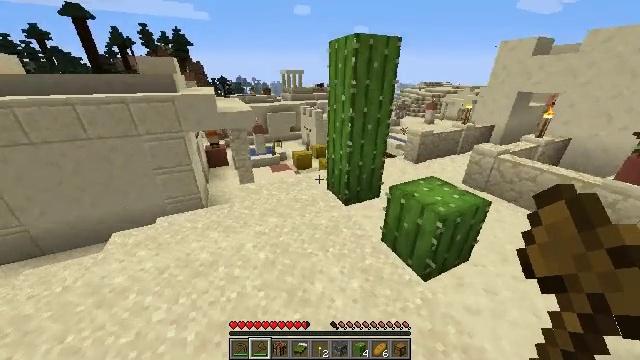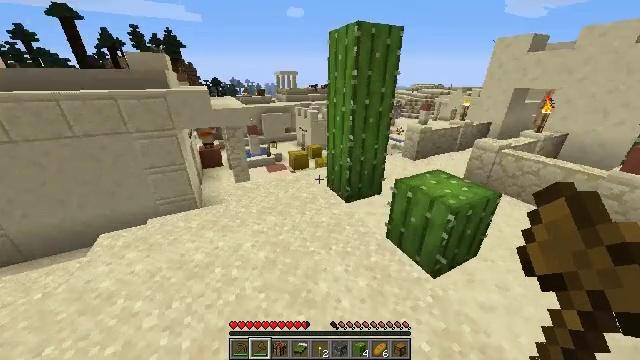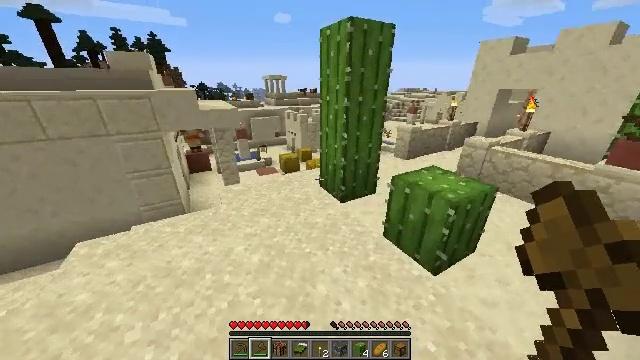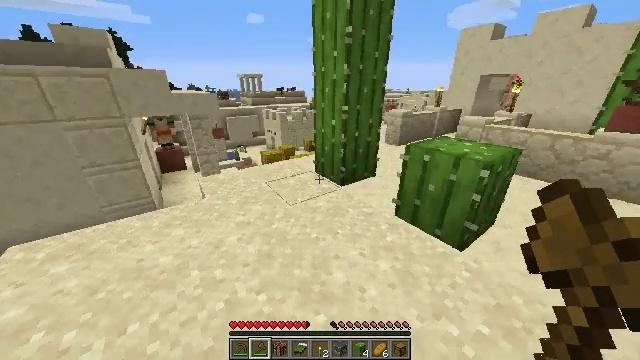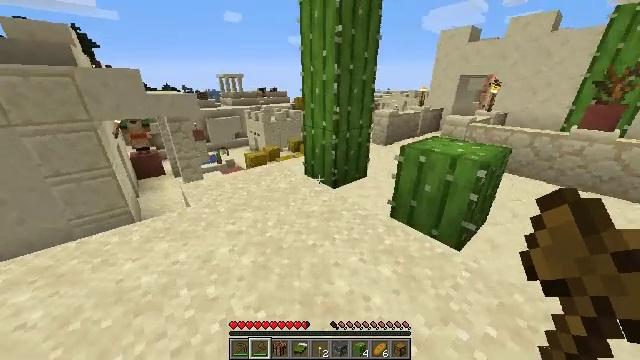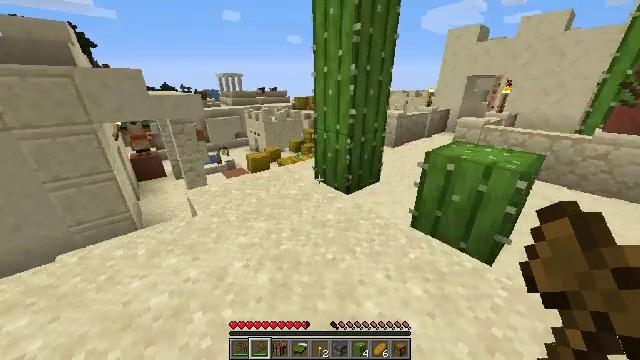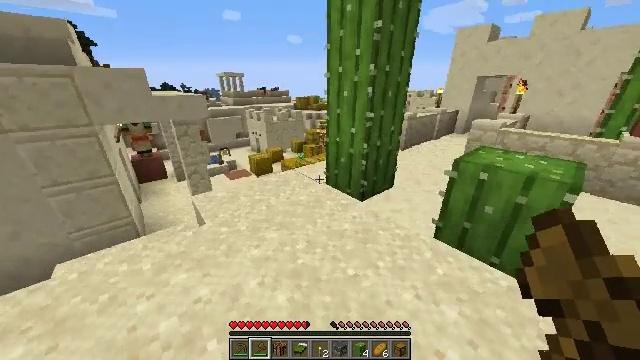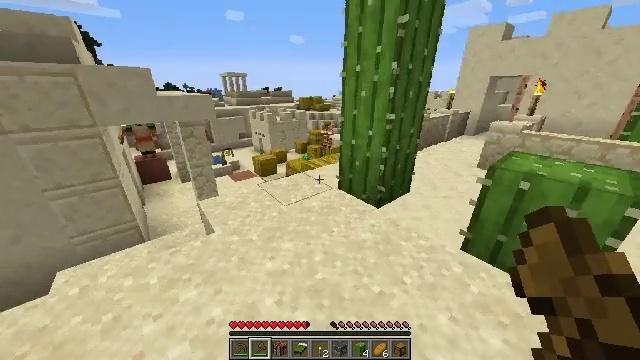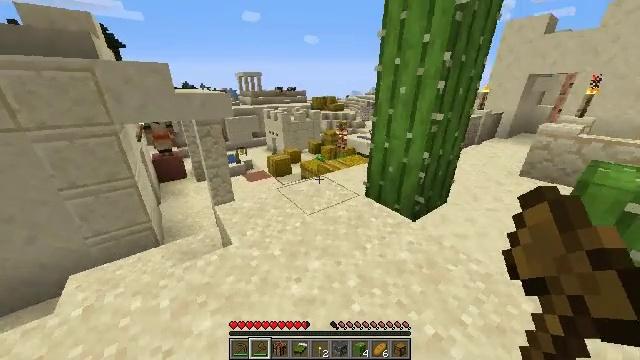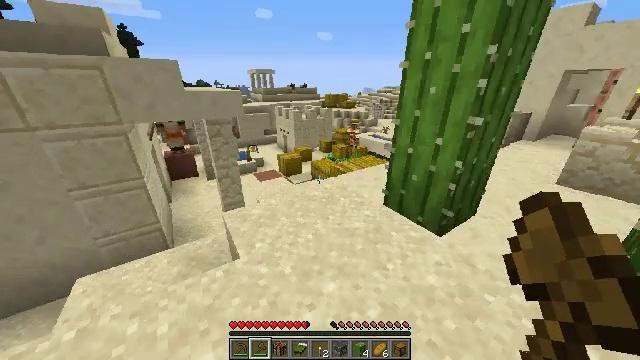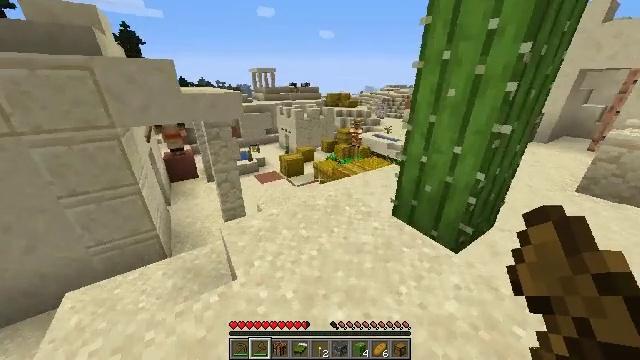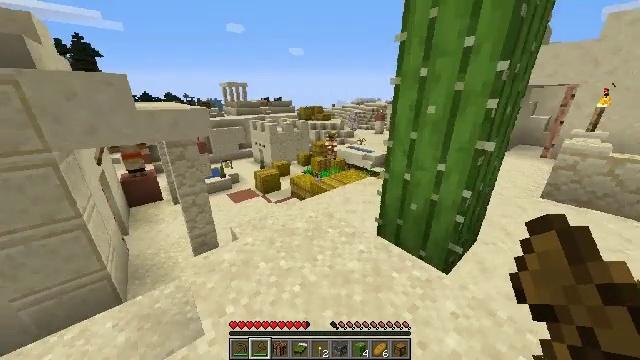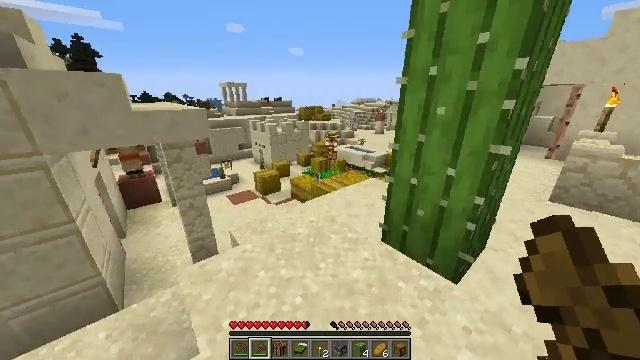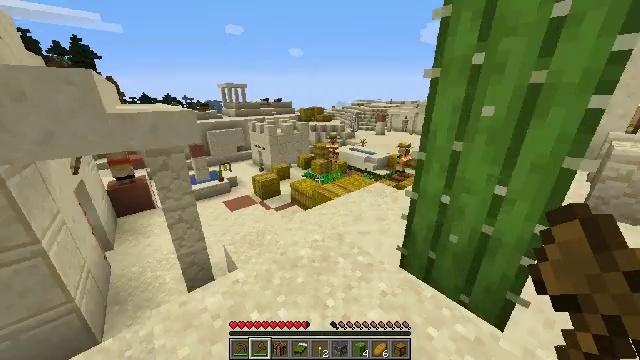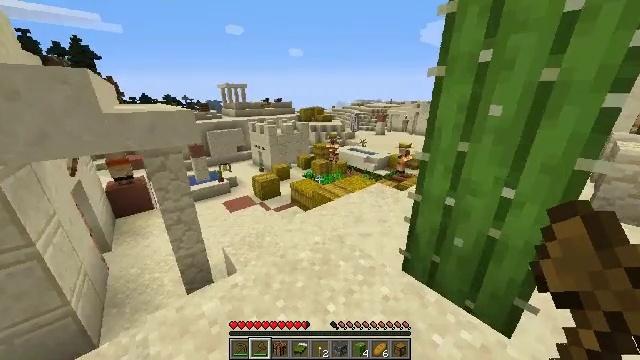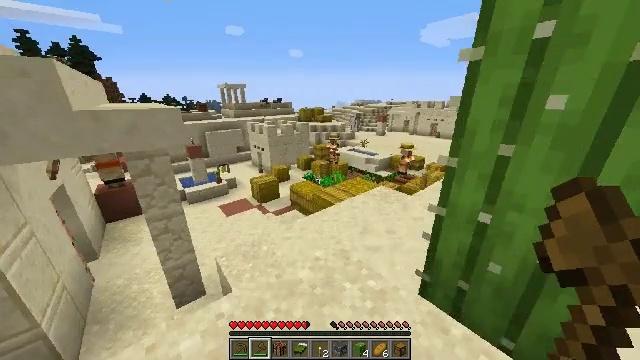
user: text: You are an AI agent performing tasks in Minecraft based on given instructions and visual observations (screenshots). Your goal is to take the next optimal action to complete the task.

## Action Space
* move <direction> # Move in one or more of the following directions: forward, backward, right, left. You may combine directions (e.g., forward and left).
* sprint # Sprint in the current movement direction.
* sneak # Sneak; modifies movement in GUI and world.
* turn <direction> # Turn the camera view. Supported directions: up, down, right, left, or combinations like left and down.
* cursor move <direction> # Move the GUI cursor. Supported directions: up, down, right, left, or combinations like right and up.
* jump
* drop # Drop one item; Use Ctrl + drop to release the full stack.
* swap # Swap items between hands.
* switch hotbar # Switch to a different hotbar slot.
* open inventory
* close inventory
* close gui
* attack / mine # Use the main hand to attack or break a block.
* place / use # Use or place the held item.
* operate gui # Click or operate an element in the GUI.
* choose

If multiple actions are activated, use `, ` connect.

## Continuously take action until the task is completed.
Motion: motion action
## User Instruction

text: Mine a hay block from the field.
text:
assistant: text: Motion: move forward and move left, turn right
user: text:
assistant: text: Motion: move forward and move left, turn right and up
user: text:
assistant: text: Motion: move forward and move left, turn right
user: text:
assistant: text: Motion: move forward and move left, turn right
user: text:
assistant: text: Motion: move forward and move left
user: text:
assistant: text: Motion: move forward and move left
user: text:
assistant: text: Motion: move forward and move left
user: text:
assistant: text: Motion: move forward, turn left
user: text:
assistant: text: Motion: move forward, turn left
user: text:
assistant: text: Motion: move forward
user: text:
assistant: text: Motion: move forward, turn right and up
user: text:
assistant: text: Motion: move forward
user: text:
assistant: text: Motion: move forward
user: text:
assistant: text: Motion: move forward
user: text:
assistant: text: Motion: move forward
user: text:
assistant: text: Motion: move forward
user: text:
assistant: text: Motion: move forward
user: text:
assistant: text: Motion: move forward
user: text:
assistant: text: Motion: move forward
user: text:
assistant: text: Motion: move forward, turn right and up
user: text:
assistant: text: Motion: move forward
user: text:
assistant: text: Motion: move forward, turn left
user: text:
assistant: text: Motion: move forward, turn left and down
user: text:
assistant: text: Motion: move forward, turn left and down
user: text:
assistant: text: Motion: move forward, turn left and down
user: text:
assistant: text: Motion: move forward, turn left
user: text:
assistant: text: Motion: move forward, turn left
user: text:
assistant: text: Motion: move forward, turn left
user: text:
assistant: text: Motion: move forward, turn left
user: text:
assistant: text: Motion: move forward, turn left and up